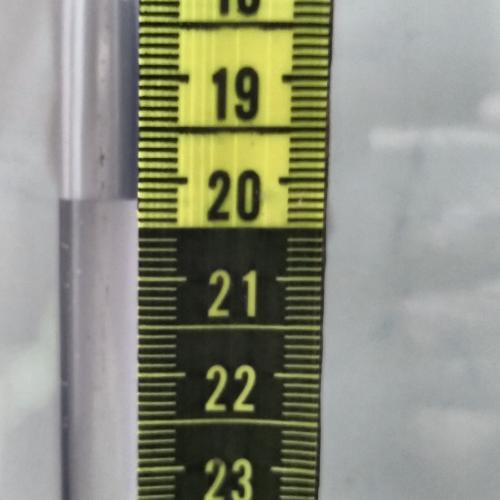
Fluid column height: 20.2 cm